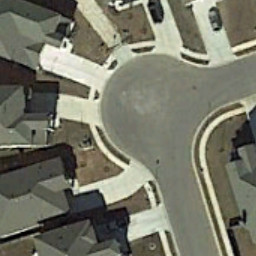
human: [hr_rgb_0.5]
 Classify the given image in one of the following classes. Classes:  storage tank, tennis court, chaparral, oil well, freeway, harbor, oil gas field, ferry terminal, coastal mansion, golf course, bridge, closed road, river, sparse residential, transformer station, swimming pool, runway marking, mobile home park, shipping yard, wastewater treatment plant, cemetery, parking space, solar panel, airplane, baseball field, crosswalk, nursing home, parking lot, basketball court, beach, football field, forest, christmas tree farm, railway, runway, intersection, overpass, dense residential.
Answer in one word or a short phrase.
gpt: closed road